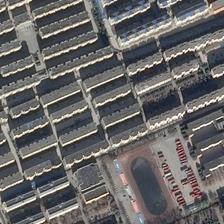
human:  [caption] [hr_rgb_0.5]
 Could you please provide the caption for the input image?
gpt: many orderly buildings are around a playground .

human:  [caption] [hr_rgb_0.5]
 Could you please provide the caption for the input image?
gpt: a playground is semisurrounded by many orderly buildings .

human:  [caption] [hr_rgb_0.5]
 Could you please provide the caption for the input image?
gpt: a playground and a parking lot are hemmed in an area with neatly-arranged buildings .

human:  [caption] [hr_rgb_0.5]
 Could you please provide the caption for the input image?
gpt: a regular court and a parking lot beside .

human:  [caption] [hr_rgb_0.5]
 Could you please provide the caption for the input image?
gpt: a playground is next to a large piece of tall buildings .